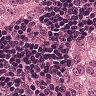
Metastatic tissue present: yes